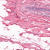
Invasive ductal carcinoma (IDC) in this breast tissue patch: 0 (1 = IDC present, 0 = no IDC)